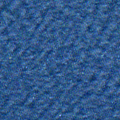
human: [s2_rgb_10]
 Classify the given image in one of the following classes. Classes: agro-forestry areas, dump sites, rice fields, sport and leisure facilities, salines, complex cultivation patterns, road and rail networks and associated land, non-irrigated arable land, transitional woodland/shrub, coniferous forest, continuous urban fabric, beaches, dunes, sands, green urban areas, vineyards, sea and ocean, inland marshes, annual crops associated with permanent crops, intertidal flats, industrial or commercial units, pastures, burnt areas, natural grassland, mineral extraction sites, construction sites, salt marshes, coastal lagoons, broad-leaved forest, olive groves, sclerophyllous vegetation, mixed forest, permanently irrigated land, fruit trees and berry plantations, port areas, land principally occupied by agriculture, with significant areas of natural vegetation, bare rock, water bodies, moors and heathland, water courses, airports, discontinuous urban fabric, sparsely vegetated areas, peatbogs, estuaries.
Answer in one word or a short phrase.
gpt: sea and ocean